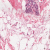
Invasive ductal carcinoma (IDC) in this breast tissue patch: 0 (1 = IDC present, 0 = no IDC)